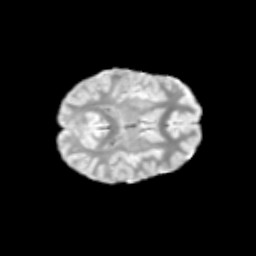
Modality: T2w
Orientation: axial
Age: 11
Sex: female
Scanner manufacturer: siemens
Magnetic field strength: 3 T
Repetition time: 3.8 s
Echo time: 0.07 s